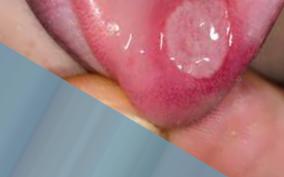
Condition: Mouth Ulcer